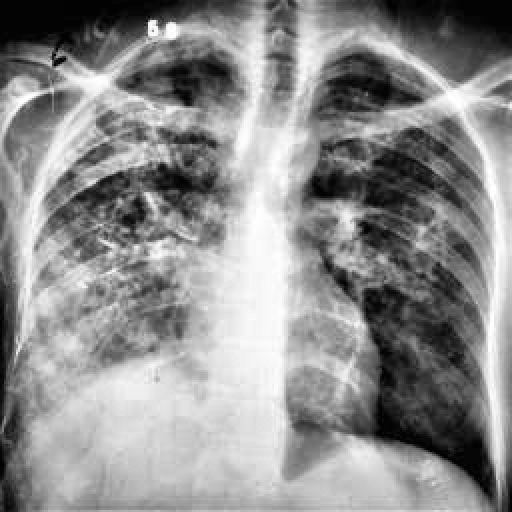
Finding: TUBERCULOSIS